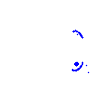
Particle: proton